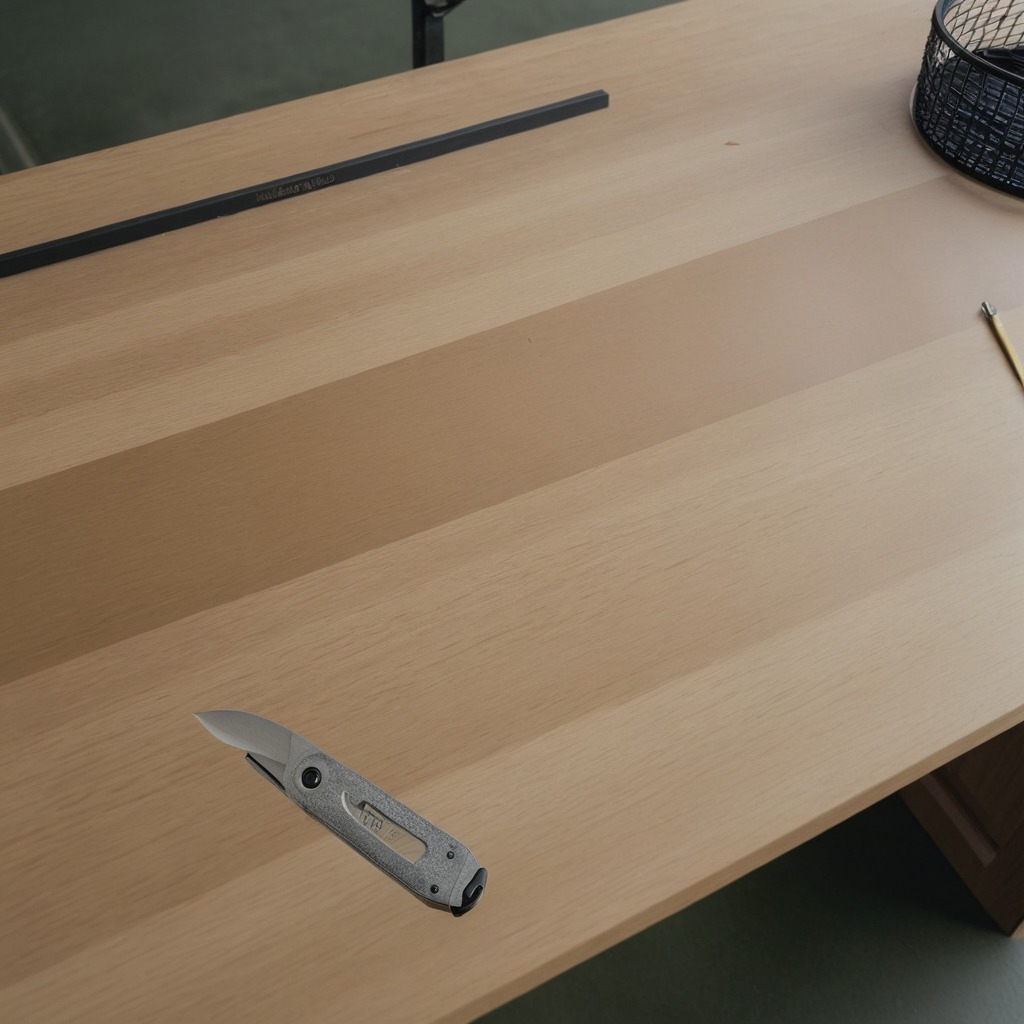
A utility knife lying on a workbench inside a coastal fishing gear workshop